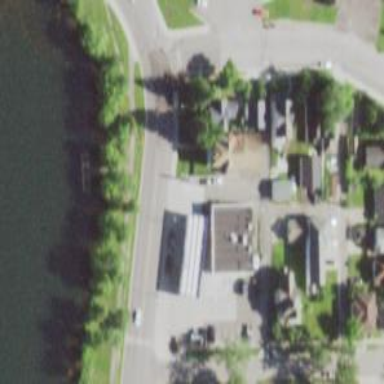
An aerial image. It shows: Convenience shop.